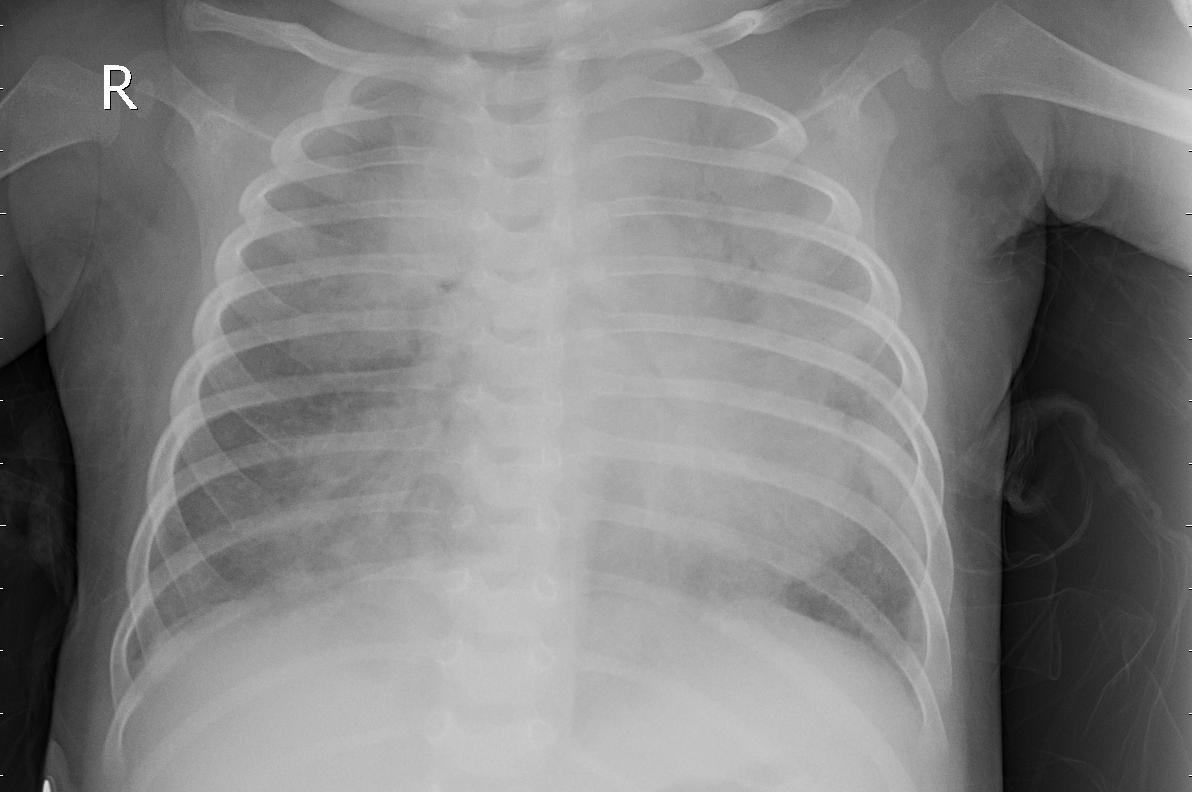
Diagnosis: PNEUMONIA